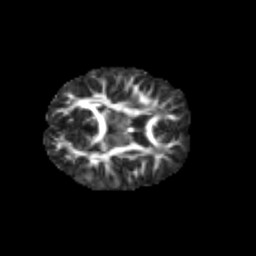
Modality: FA
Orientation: axial
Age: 6
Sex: female
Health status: healthy